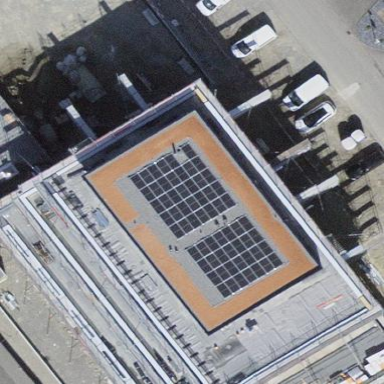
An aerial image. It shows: Solar power generator.